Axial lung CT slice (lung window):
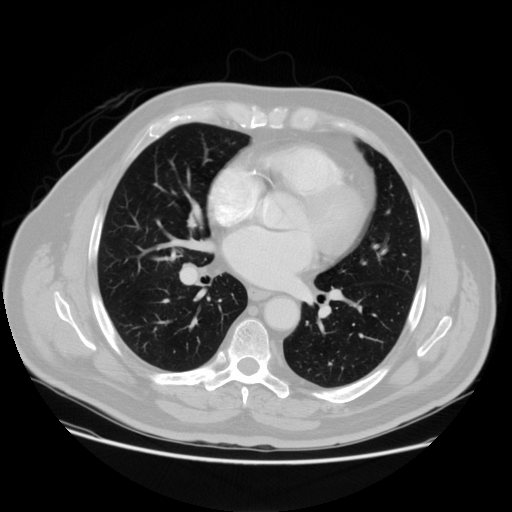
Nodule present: no